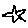
Label: star